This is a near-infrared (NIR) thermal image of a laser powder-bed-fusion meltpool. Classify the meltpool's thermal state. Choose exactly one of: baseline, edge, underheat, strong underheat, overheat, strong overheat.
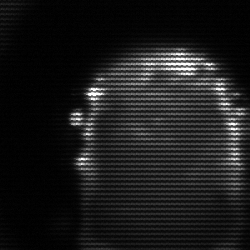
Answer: baseline